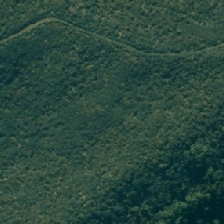
Land cover: grose_broom